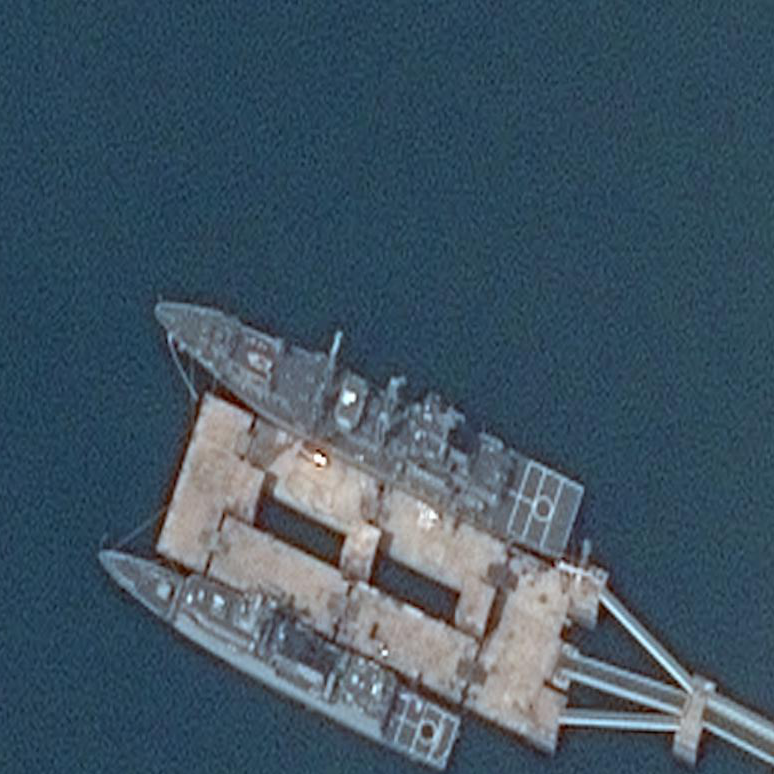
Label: destroyer